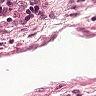
Metastatic tissue present: no